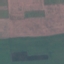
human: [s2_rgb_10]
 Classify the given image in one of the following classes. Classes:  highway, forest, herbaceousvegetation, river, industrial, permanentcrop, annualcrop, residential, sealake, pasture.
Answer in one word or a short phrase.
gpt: AnnualCrop